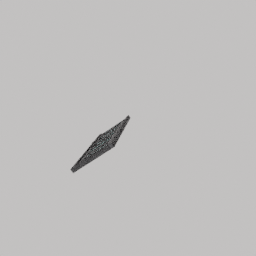
Label: architecture